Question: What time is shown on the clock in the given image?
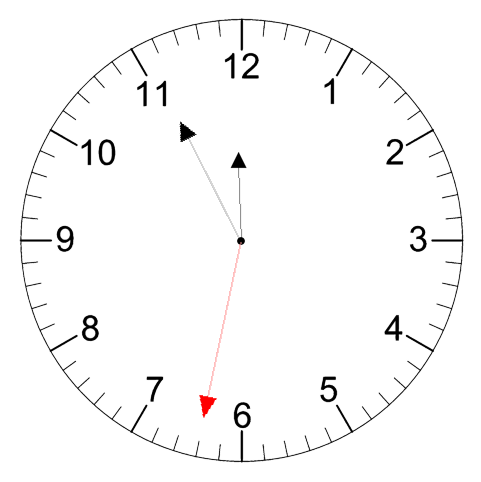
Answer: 11:55:32